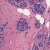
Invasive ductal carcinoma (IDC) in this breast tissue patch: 1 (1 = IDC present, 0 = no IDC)